Interaction volume radius: 5 \u00c5
Interaction volume height: 10 \u00c5
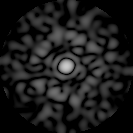
Disorder parameter: 0.8254